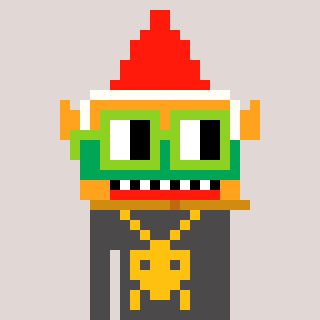
a pixel art character with square light green glasses, a gnome-shaped head and a grayscale-colored body on a warm background